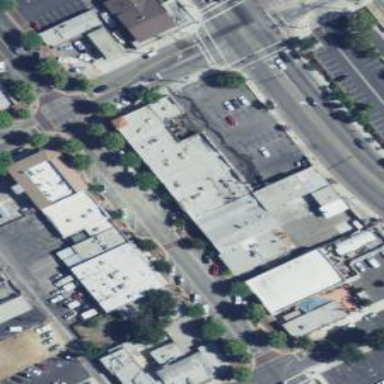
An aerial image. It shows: Commercial building.